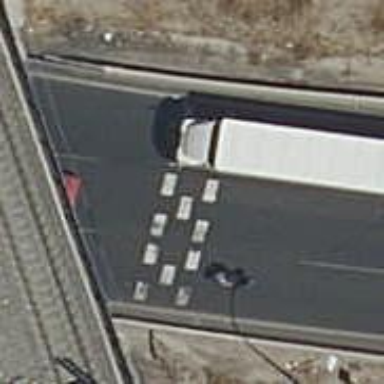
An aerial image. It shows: Traffic calming measure in place: rumble strips.